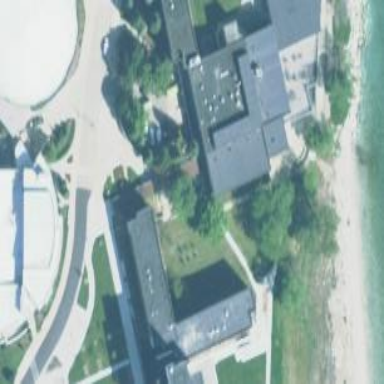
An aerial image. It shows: College building.